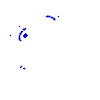
Particle: proton